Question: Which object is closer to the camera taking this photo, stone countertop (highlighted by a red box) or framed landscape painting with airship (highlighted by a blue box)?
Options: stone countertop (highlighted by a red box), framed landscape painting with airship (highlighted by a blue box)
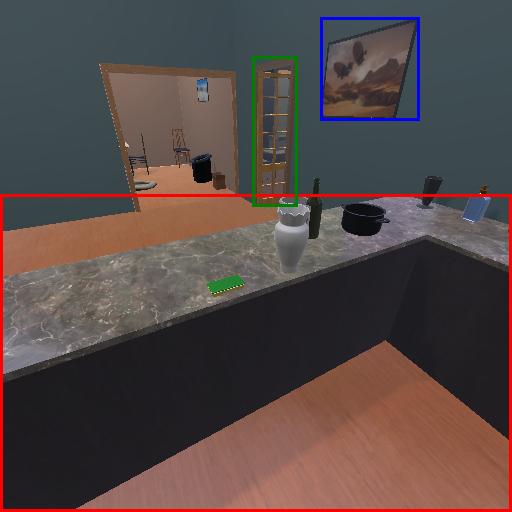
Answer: stone countertop (highlighted by a red box)